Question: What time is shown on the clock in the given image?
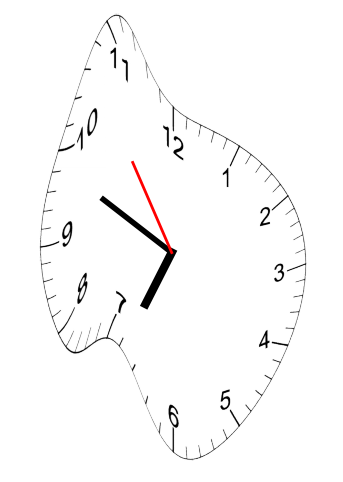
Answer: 06:48:54